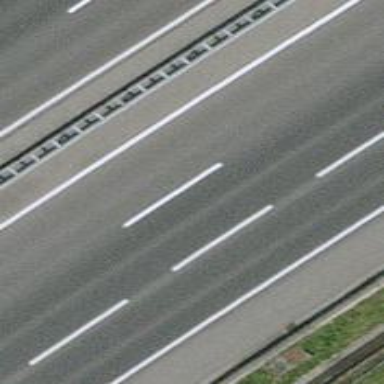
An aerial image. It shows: Asphalt motorway.